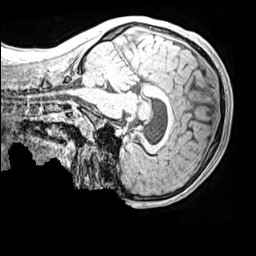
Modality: MP2RAGE
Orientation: sagittal
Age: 13
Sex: male
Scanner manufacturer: siemens
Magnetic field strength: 3 T
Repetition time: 4 s
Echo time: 0.00299 s